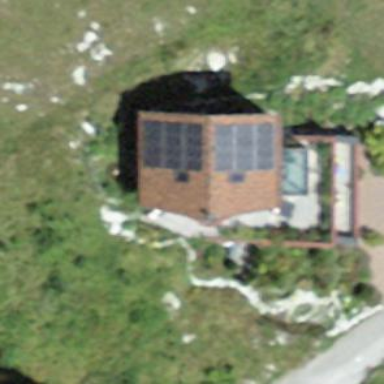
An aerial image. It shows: Simple and straightforward house.